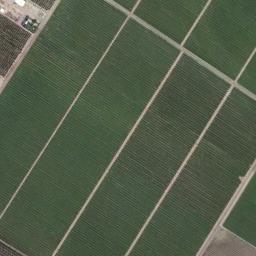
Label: rectangular_farmland